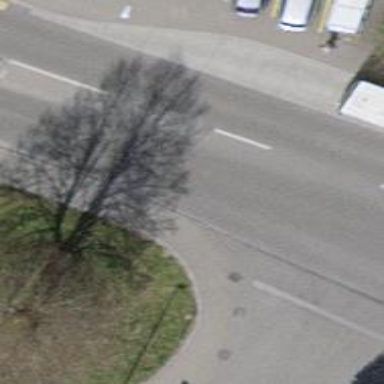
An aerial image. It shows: Bus stop with stop position for public transport.